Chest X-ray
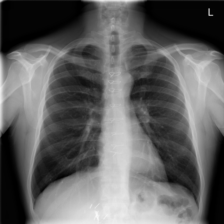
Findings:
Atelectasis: negative
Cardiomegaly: negative
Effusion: negative
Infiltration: negative
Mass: negative
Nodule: negative
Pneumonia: negative
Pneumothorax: negative
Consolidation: negative
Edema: negative
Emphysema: negative
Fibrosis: negative
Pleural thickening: negative
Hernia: negative